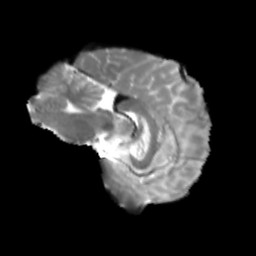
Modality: T2w
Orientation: sagittal
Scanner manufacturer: siemens
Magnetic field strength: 3 T
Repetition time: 4 s
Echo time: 0.0594 s